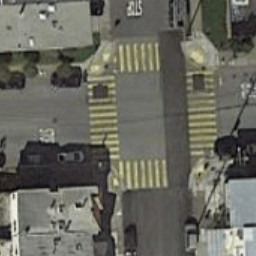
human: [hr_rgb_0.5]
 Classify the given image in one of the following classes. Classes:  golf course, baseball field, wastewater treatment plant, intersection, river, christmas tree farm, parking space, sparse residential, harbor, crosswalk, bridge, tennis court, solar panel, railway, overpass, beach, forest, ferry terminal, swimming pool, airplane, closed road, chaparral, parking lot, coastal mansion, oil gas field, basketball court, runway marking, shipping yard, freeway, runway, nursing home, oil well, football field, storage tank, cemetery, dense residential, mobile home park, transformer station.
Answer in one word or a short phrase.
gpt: crosswalk